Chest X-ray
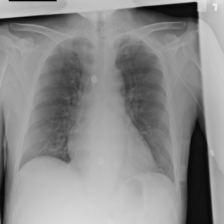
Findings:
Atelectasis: negative
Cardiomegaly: negative
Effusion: negative
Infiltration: negative
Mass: negative
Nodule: negative
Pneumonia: negative
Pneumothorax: negative
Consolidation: negative
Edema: negative
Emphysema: negative
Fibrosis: negative
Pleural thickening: negative
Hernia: negative